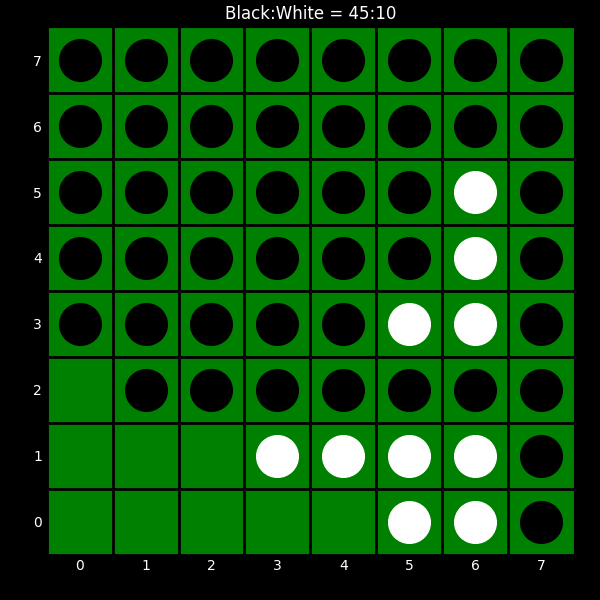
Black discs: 45
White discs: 10